Aerial crown-view tile of a tropical tree (Barro Colorado Island, Panama), acquired 20250512:
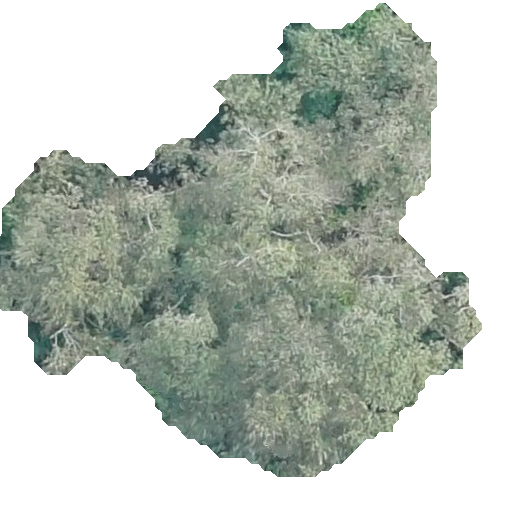
Species: Luehea seemannii
GBIF accepted scientific name: Luehea seemannii
Crown area: 200.181 m²